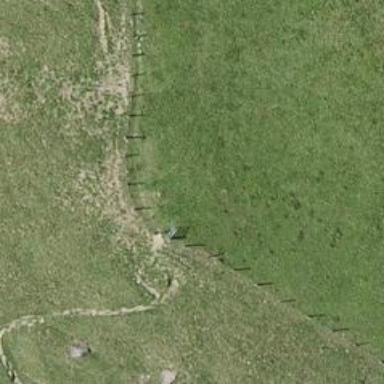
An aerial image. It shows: Gate.